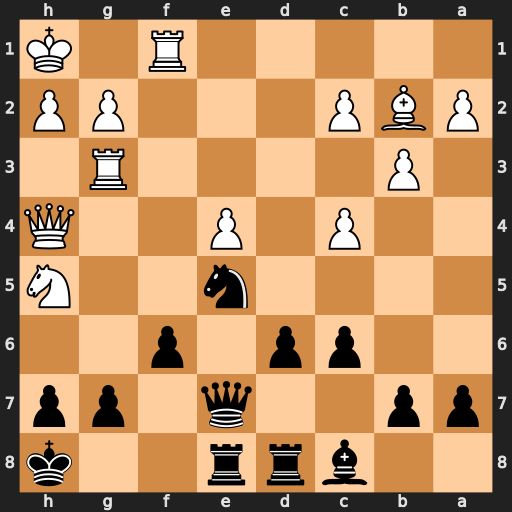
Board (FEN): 2brr2k/pp2q1pp/2pp1p2/4n2N/2P1P2Q/1P4R1/PBP3PP/5R1K
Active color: b
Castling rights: -
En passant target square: -
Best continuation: g5 Rxg5 fxg5